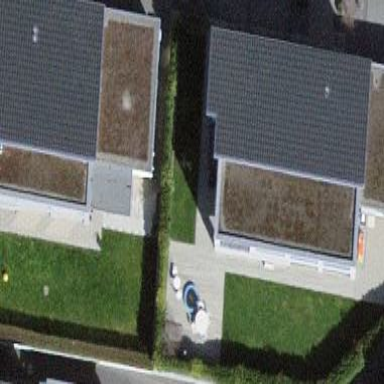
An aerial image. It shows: Simple and straightforward house.